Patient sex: M
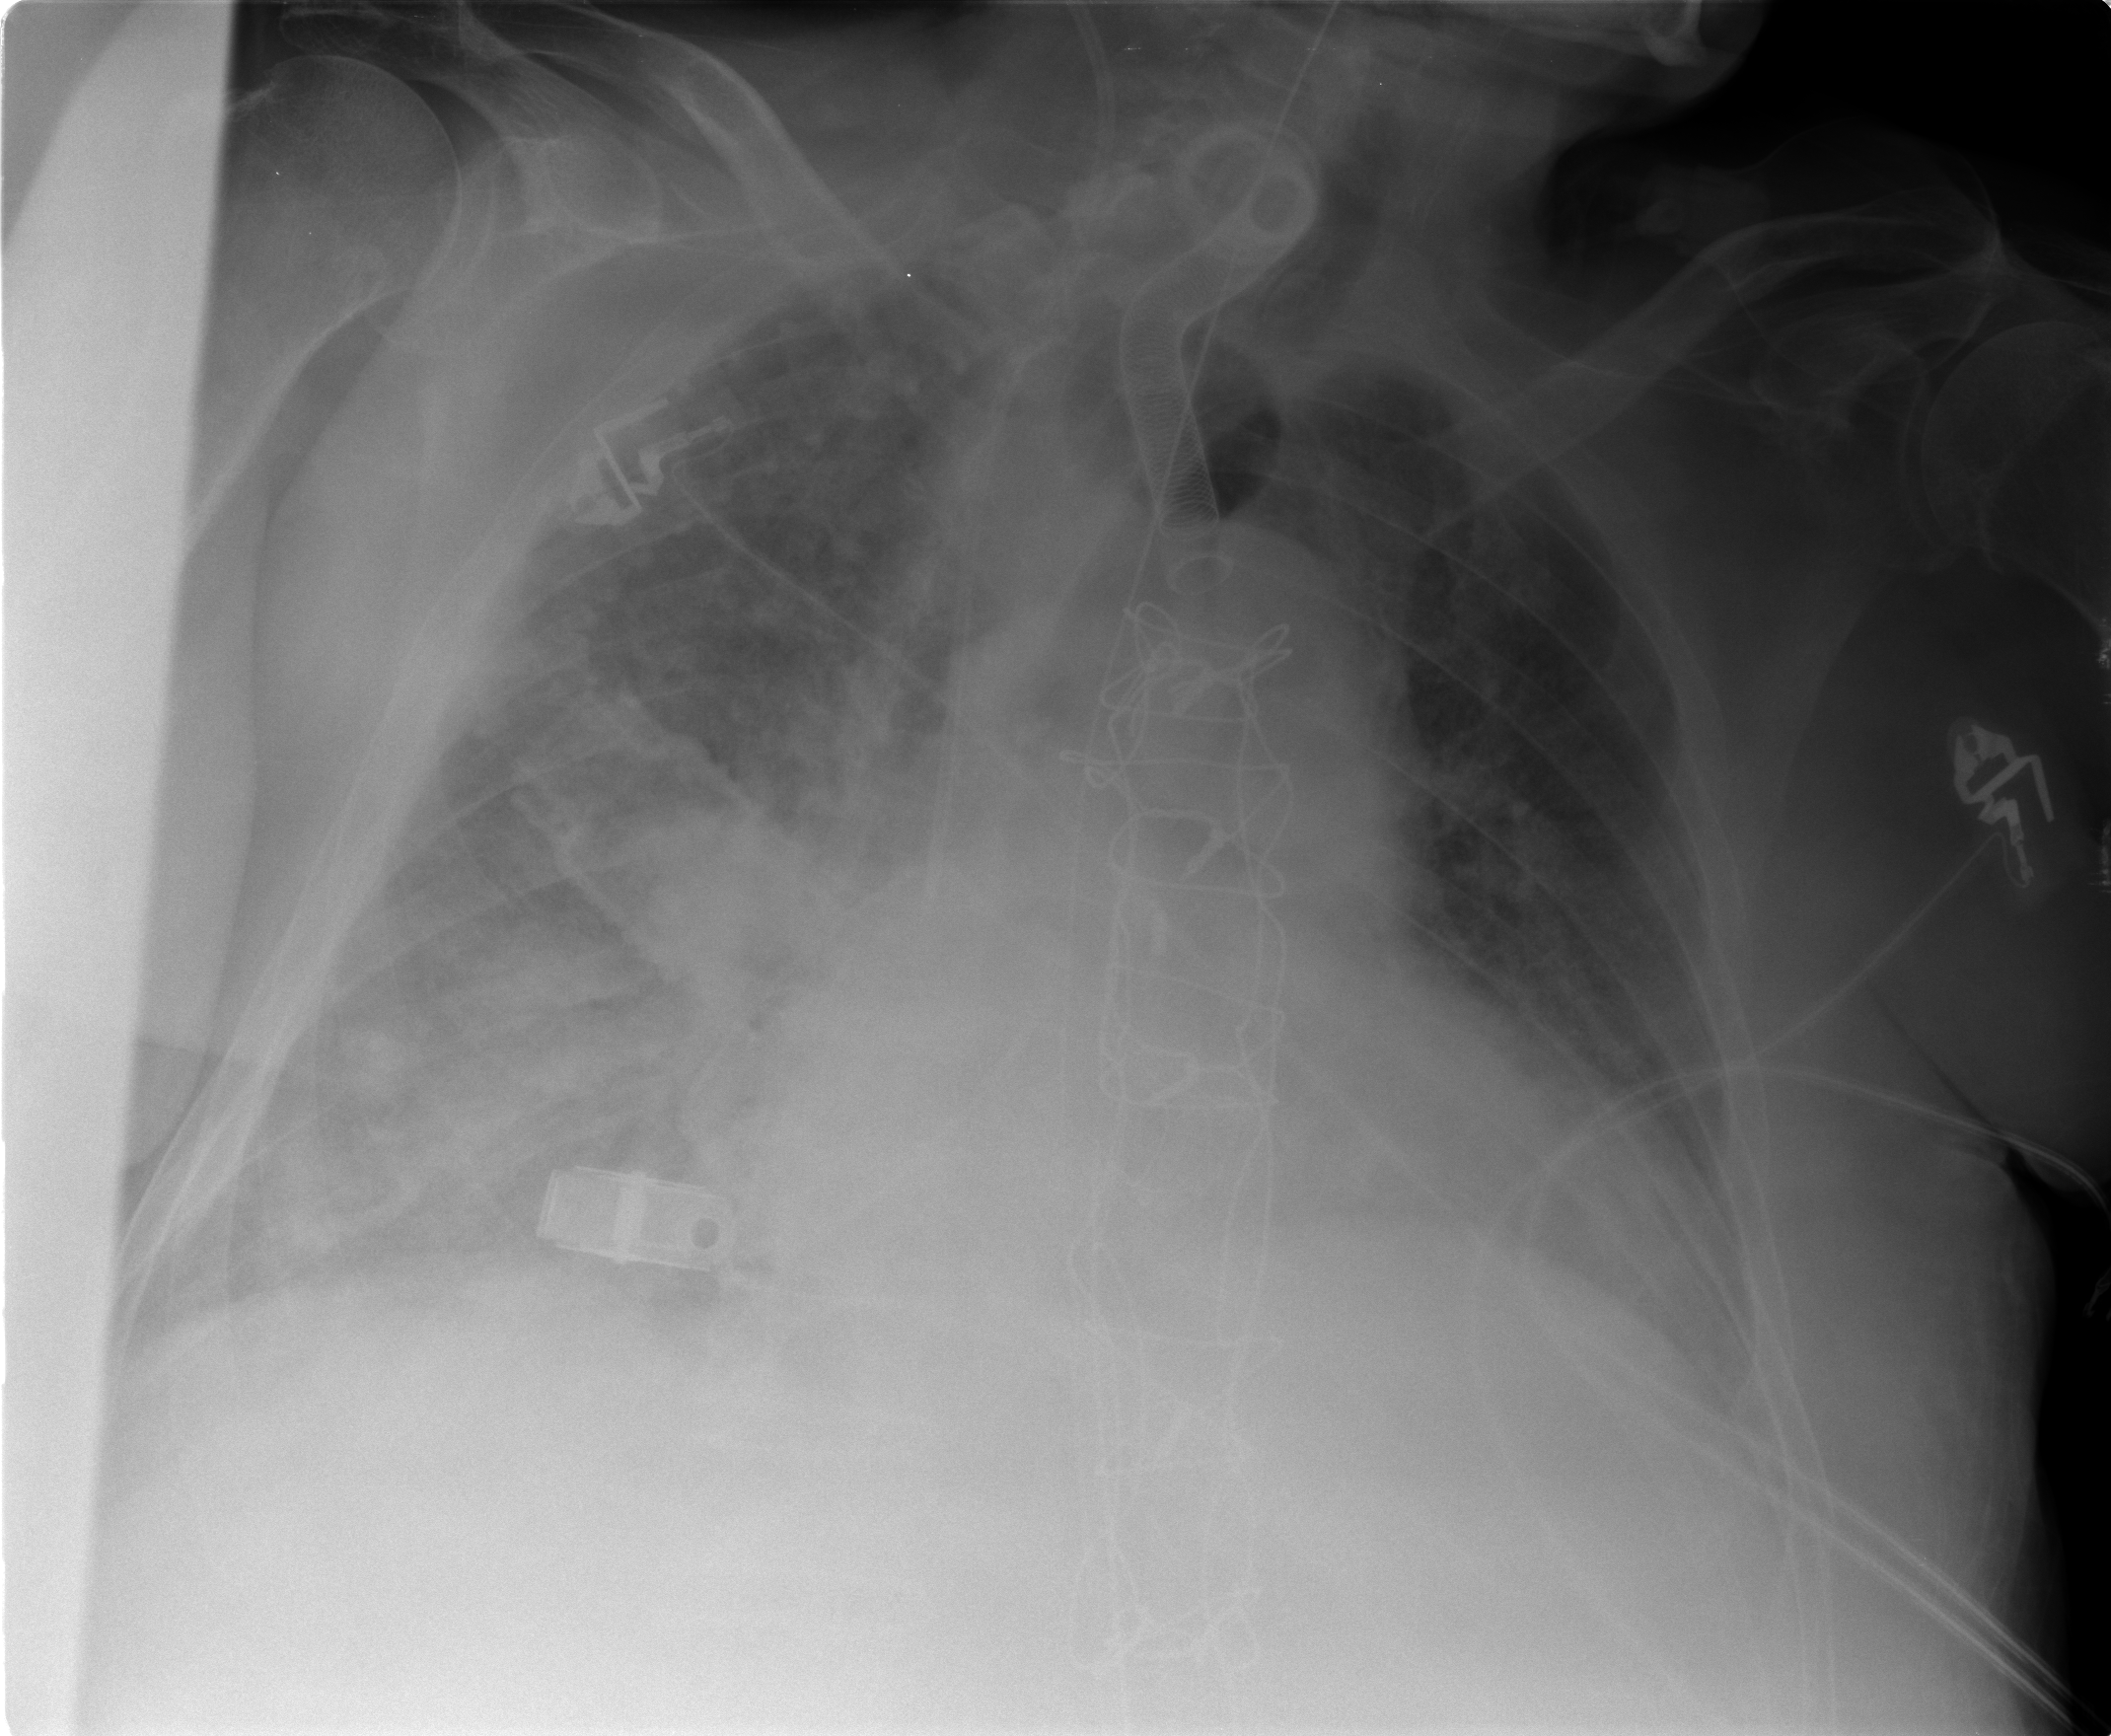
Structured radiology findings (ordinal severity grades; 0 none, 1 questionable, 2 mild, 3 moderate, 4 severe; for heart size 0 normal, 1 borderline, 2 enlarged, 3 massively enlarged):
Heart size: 1
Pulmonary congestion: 2
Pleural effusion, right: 0
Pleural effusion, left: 0
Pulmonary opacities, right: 2
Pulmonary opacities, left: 0
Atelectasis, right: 2
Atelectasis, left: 2